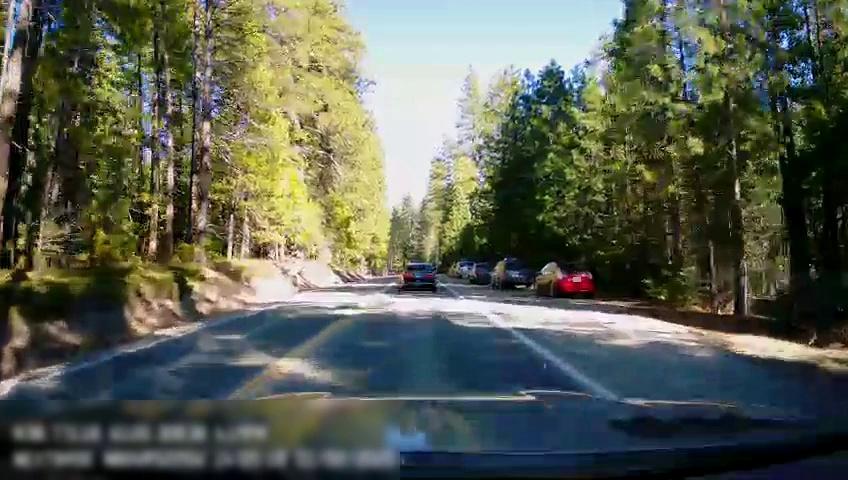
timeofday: Day
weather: Sunny
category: Drivable Space
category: Vehicles | Car
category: Vehicles | SUV
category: Vehicles | Car
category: Vehicles | SUV
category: Vehicles | Car
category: Vehicles | Car
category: Lanes | Opposite Lane
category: Lanes | Opposite Lane
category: Lanes | Current Lane
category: Lanes | Current Lane